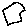
Label: hexagon